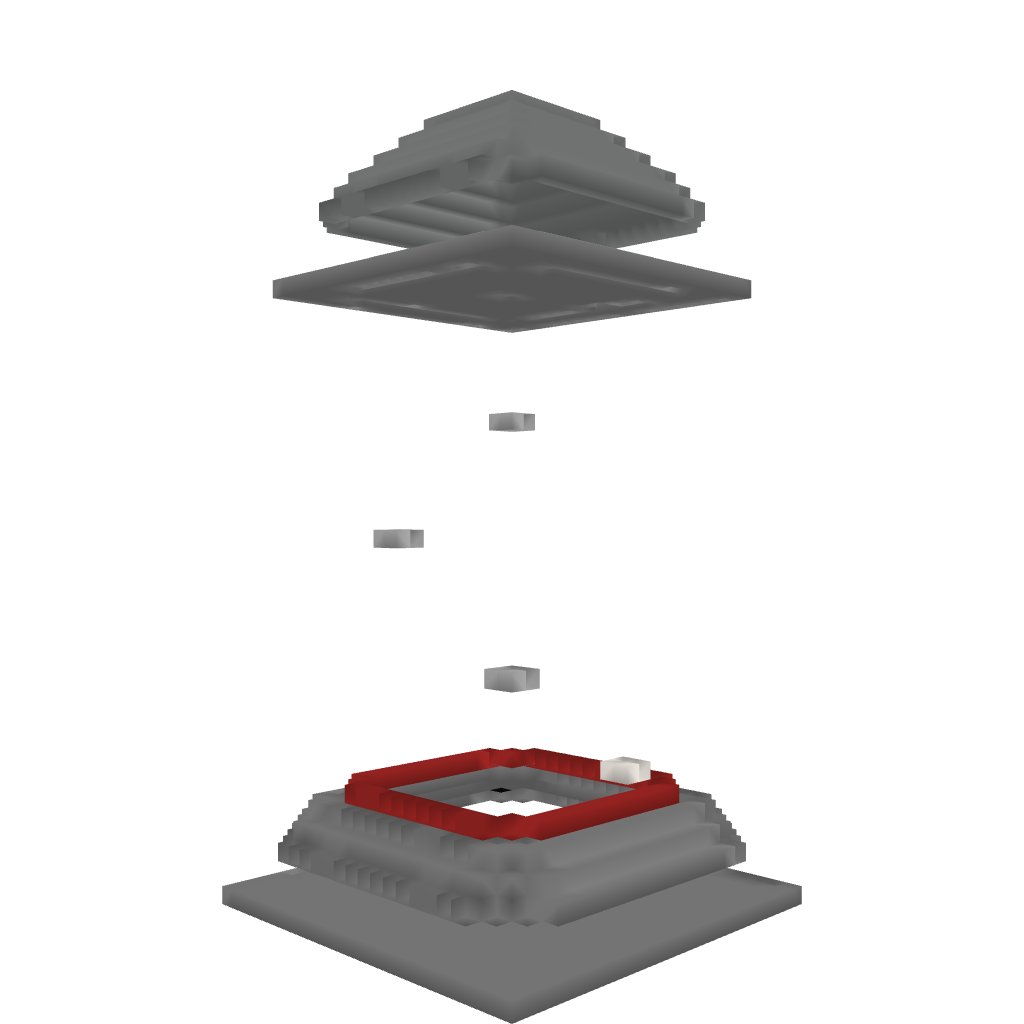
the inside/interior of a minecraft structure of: My First Creation